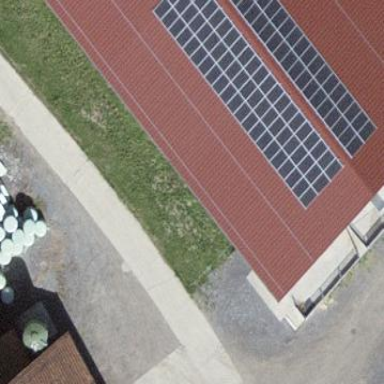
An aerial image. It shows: Solar power generator utilizing photovoltaic technology with solar photovoltaic panels.